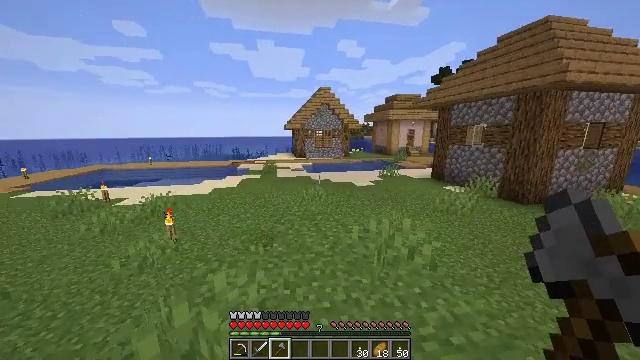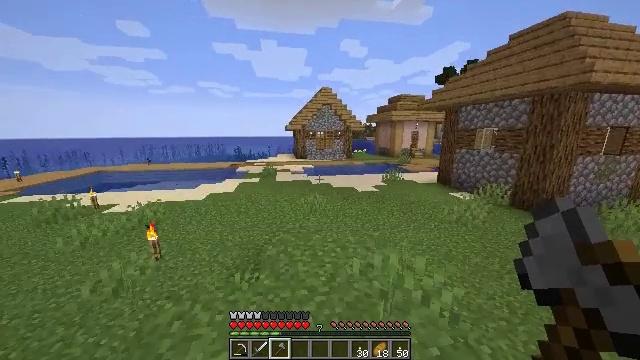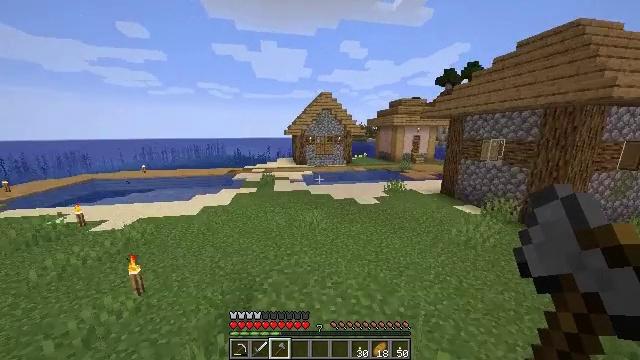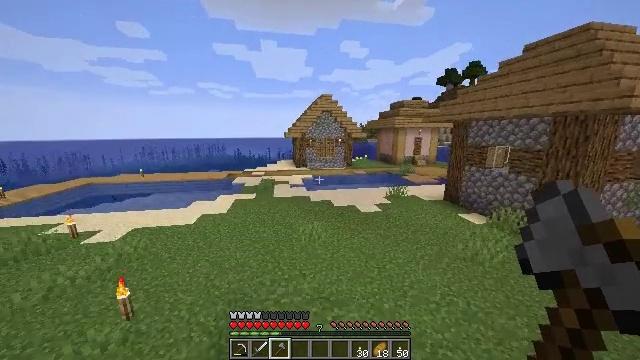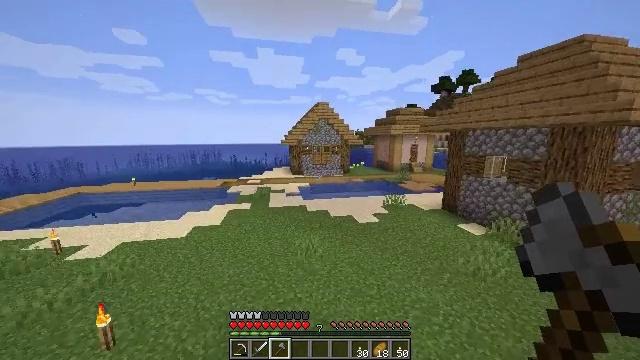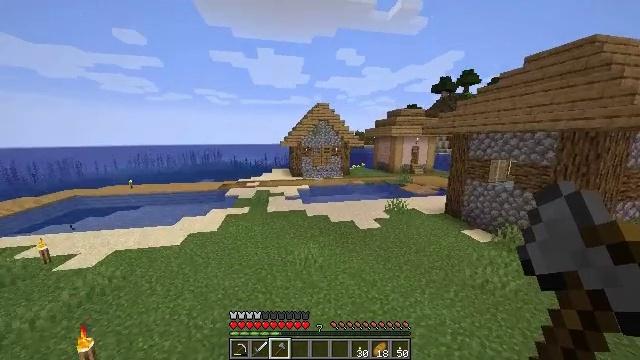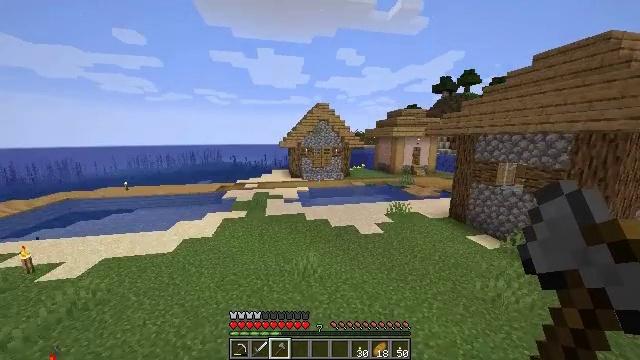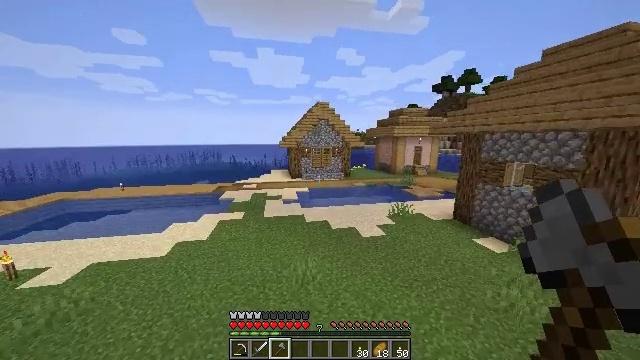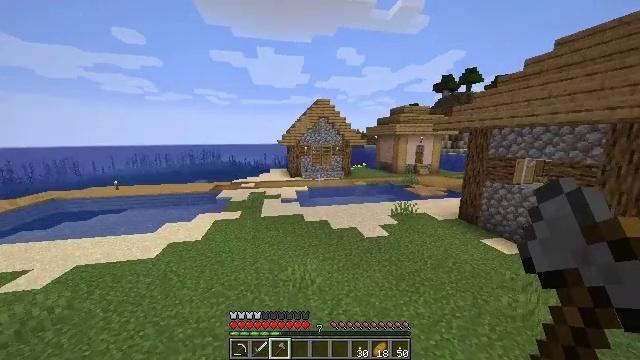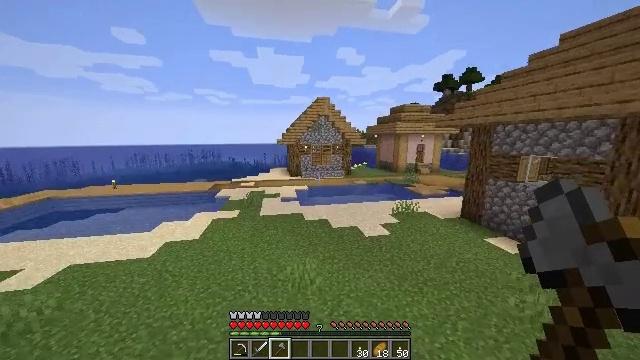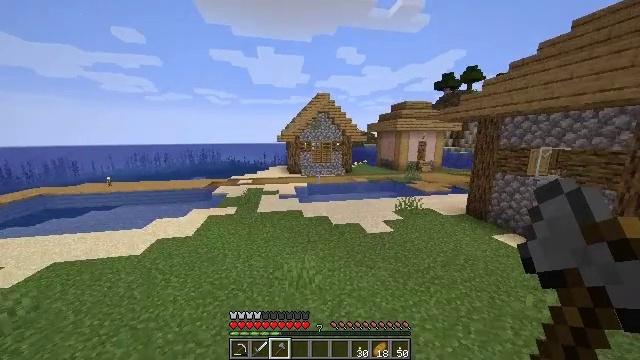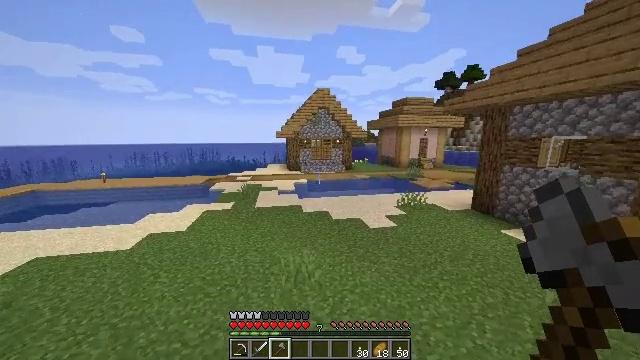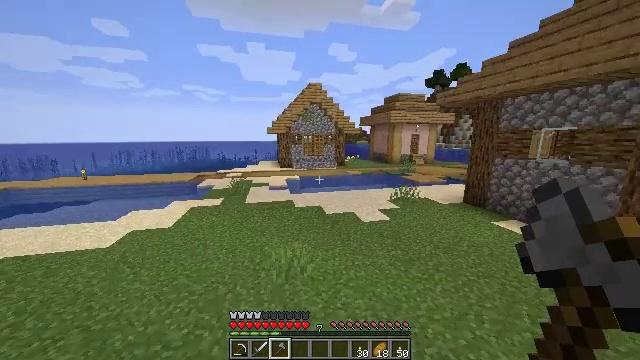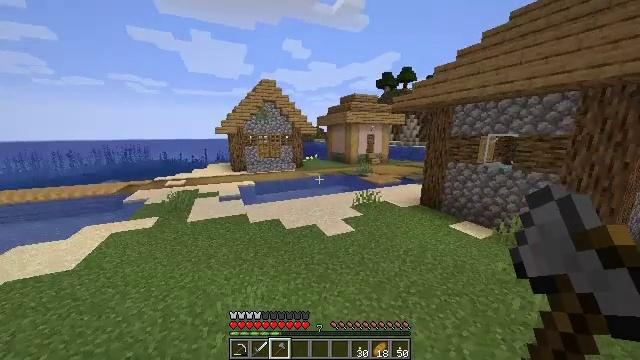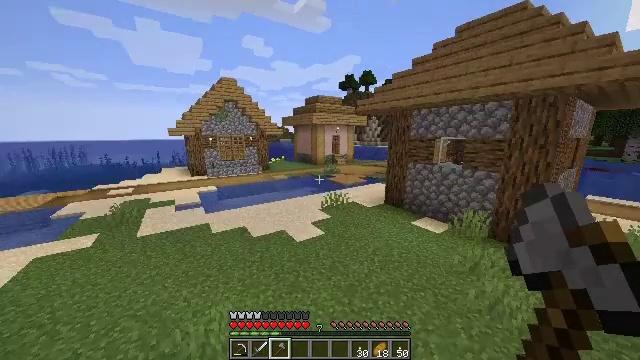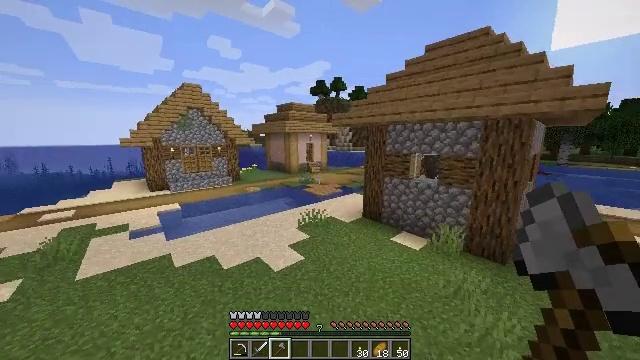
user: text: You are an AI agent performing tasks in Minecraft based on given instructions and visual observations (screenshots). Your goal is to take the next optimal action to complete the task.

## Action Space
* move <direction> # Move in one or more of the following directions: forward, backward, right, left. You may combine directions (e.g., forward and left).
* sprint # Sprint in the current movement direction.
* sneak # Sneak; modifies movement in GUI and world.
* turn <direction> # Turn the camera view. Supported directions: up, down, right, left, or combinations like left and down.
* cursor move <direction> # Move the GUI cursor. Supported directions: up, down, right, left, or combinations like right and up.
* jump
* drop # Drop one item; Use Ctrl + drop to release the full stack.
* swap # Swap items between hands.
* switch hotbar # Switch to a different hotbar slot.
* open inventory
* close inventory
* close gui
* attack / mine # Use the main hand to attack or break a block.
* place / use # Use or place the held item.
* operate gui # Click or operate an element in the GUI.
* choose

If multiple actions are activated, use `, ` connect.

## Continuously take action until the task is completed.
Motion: motion action
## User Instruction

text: Chop down the oak log.
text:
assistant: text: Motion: move forward, sprint, jump
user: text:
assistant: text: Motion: move forward, sprint, jump
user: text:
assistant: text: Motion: move forward, sprint, jump
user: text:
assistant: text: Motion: move forward, sprint, turn up, jump
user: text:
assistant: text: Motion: move forward, sprint, jump
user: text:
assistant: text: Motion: move forward, sprint, jump
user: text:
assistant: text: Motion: move forward, sprint, jump
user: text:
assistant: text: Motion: move forward, sprint, jump
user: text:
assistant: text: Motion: move forward, sprint, jump
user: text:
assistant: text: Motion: move forward, sprint, jump
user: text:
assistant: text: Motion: move forward, sprint, jump
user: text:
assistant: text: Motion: move forward, sprint, turn right, jump
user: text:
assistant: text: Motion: move forward, sprint, turn right, jump
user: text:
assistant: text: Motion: move forward, sprint, turn right, jump
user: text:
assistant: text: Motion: move forward, sprint, turn right, jump
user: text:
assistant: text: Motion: move forward, sprint, jump
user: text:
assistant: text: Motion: move forward, sprint, jump
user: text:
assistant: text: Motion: move forward, sprint, jump
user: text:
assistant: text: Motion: move forward, sprint, jump
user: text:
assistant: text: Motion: move forward, sprint, jump
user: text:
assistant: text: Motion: move forward, sprint, jump
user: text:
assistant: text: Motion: move forward, sprint, jump
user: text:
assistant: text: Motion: move forward, sprint, turn right, jump
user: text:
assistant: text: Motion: move forward, sprint, turn right, jump
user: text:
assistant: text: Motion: move forward, sprint, jump
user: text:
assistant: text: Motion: move forward, sprint, jump
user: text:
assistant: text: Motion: move forward, sprint, jump
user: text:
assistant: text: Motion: move forward, sprint, jump
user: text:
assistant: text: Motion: move forward, sprint, jump
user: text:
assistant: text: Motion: move forward, sprint, turn right and up, jump